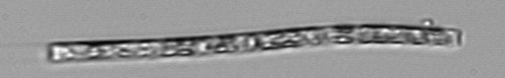
Label: Leptocylindrus